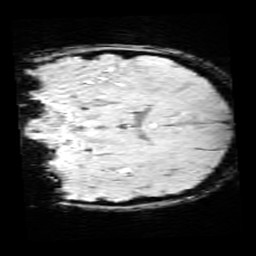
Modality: SWI
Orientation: coronal
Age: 10
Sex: male
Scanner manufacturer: siemens
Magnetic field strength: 3 T
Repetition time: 0.027 s
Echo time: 0.02 s